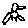
Label: bird